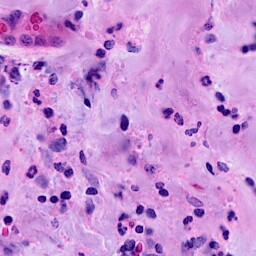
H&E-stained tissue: Breast